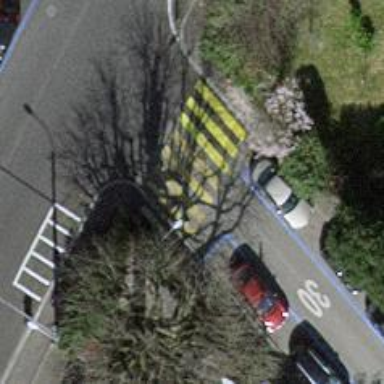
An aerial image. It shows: Marked zebra crossing on the road.